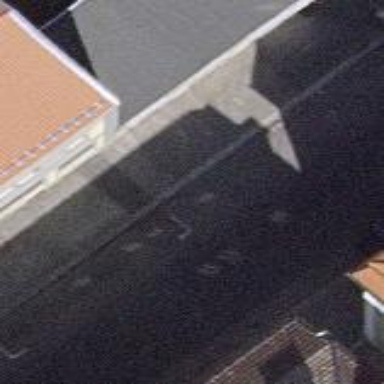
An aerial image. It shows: Street-side parking area.